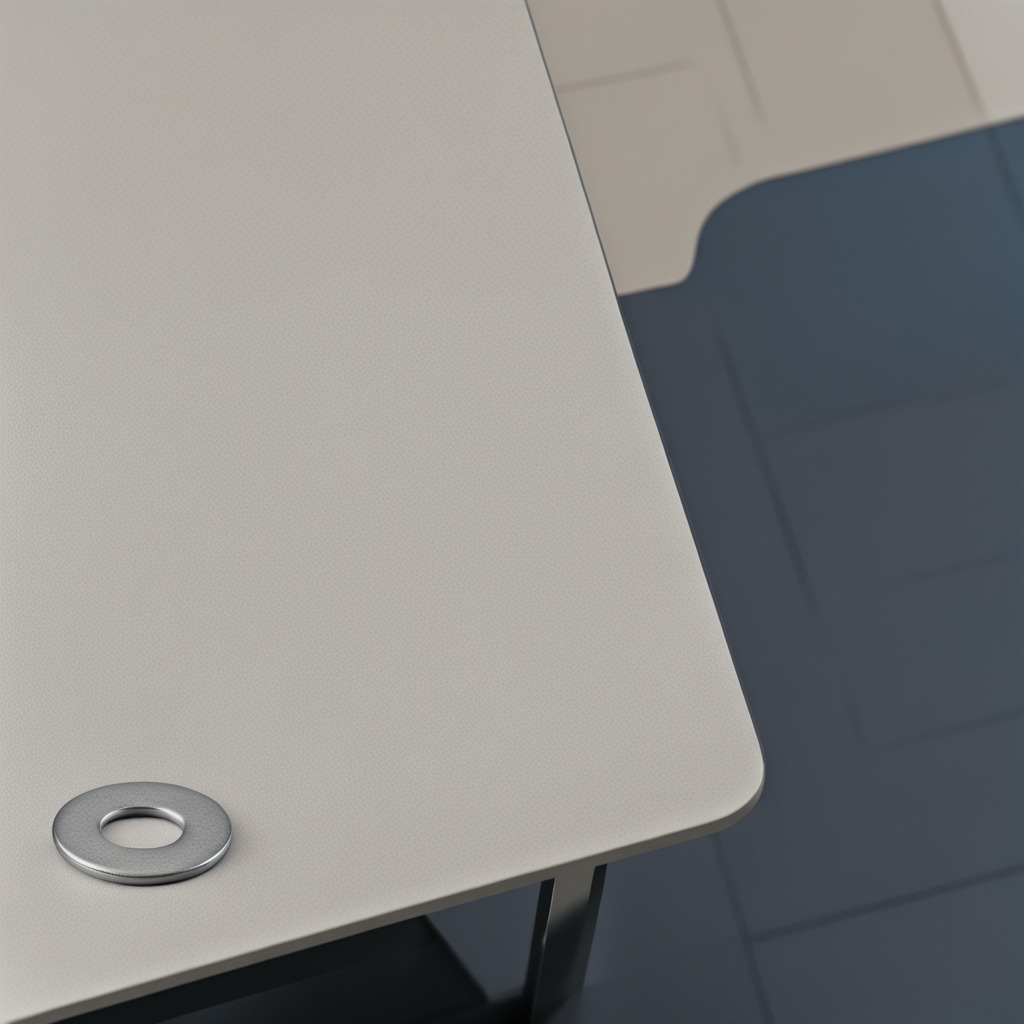
A flat metal washer is lying on the table.